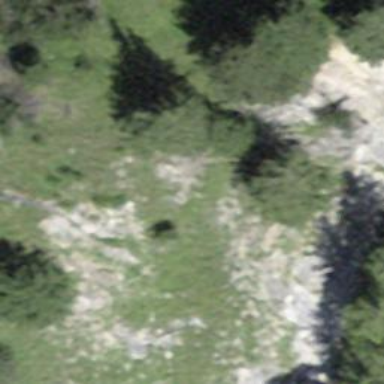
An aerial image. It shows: Natural cliff.